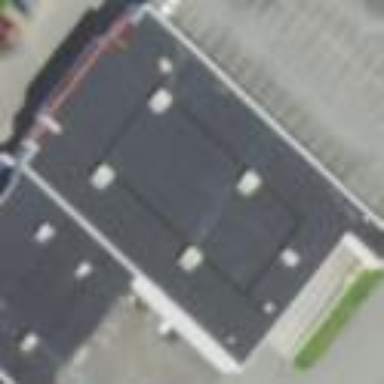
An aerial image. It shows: Building.